Interaction volume radius: 5 \u00c5
Interaction volume height: 25 \u00c5
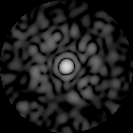
Disorder parameter: 0.8361